Question: When i tried to access Restful web service using JAXRS on localhost, I am receiving below mentioned ERROR. I did check for duplicate jar files and even my web.xml seems to be correct. Any idea where i am going wrong ?
ERROR (i) : [ when tried accessing localhost ]

ERROR (ii) : [in Eclipse console ]
'''
INFO: Starting Servlet Engine: Apache Tomcat/7.0.27
May 10, 2012 2:08:19 PM org.apache.catalina.core.StandardContext loadOnStartup
SEVERE: Servlet /validatorService threw load() exception
javax.servlet.ServletException: Resource configuration class, validatorService.ValidatorServiceConfig, is not a super class of class javax.ws.rs.core.Application
at com.sun.jersey.spi.container.servlet.WebComponent.createResourceConfig(WebComponent.java:741)
at com.sun.jersey.spi.container.servlet.WebComponent.createResourceConfig(WebComponent.java:678)
at com.sun.jersey.spi.container.servlet.WebComponent.init(WebComponent.java:203)
at com.sun.jersey.spi.container.servlet.ServletContainer.init(ServletContainer.java:373)
at com.sun.jersey.spi.container.servlet.ServletContainer.init(ServletContainer.java:556)
at javax.servlet.GenericServlet.init(GenericServlet.java:160)
at org.apache.catalina.core.StandardWrapper.initServlet(StandardWrapper.java:1266)
at org.apache.catalina.core.StandardWrapper.loadServlet(StandardWrapper.java:1185)
at org.apache.catalina.core.StandardWrapper.load(StandardWrapper.java:1080)
at org.apache.catalina.core.StandardContext.loadOnStartup(StandardContext.java:5015)
at org.apache.catalina.core.StandardContext.startInternal(StandardContext.java:5302)
at org.apache.catalina.util.LifecycleBase.start(LifecycleBase.java:150)
at org.apache.catalina.core.ContainerBase$StartChild.call(ContainerBase.java:1566)
at org.apache.catalina.core.ContainerBase$StartChild.call(ContainerBase.java:1556)
at java.util.concurrent.FutureTask$Sync.innerRun(FutureTask.java:334)
at java.util.concurrent.FutureTask.run(FutureTask.java:166)
at java.util.concurrent.ThreadPoolExecutor.runWorker(ThreadPoolExecutor.java:1110)
at java.util.concurrent.ThreadPoolExecutor$Worker.run(ThreadPoolExecutor.java:603)
at java.lang.Thread.run(Thread.java:722)
May 10, 2012 2:08:19 PM org.apache.catalina.startup.HostConfig deployDirectory
INFO: Deploying web application directory C:\Program Files (x86)pache-tomcat-7.0.27\webapps\docs
May 10, 2012 2:08:19 PM org.apache.catalina.startup.HostConfig deployDirectory
INFO: Deploying web application directory C:\Program Files (x86)pache-tomcat-7.0.27\webapps\examples
May 10, 2012 2:08:20 PM org.apache.catalina.core.ApplicationContext log
INFO: ContextListener: contextInitialized()
May 10, 2012 2:08:20 PM org.apache.catalina.core.ApplicationContext log
INFO: SessionListener: contextInitialized()
May 10, 2012 2:08:20 PM org.apache.catalina.core.ApplicationContext log
INFO: ContextListener: attributeAdded('org.apache.jasper.compiler.TldLocationsCache', 'org.apache.jasper.compiler.TldLocationsCache@79e582c1')
May 10, 2012 2:08:20 PM org.apache.catalina.startup.HostConfig deployDirectory
INFO: Deploying web application directory C:\Program Files (x86)pache-tomcat-7.0.27\webapps\host-manager
May 10, 2012 2:08:20 PM org.apache.catalina.startup.HostConfig deployDirectory
INFO: Deploying web application directory C:\Program Files (x86)pache-tomcat-7.0.27\webapps\manager
May 10, 2012 2:08:20 PM org.apache.catalina.startup.HostConfig deployDirectory
INFO: Deploying web application directory C:\Program Files (x86)pache-tomcat-7.0.27\webapps\ROOT
May 10, 2012 2:08:20 PM org.apache.coyote.AbstractProtocol start
INFO: Starting ProtocolHandler ["http-bio-8080"]
May 10, 2012 2:08:20 PM org.apache.coyote.AbstractProtocol start
INFO: Starting ProtocolHandler ["ajp-bio-8009"]
May 10, 2012 2:08:20 PM org.apache.catalina.startup.Catalina start
INFO: Server startup in 675 ms
'''
ERROR (iii) Apache / log
'''
127.0.0.1 - - [10/May/2012:14:28:18 -0500] "GET / HTTP/1.1" 200 11444
0:0:0:0:0:0:0:1 - - [10/May/2012:14:28:18 -0500] "GET /validatorService/WEB-INF/classes/validatorService/ValidatorService.java HTTP/1.1" 404 952
0:0:0:0:0:0:0:1 - - [10/May/2012:14:28:34 -0500] "GET /validatorService/rest/ HTTP/1.1" <PHONE>
0:0:0:0:0:0:0:1 - - [10/May/2012:14:28:39 -0500] "GET /validatorService/rest/valid HTTP/1.1" <PHONE>
0:0:0:0:0:0:0:1 - - [10/May/2012:14:28:52 -0500] "GET /validatorService/rest/valid HTTP/1.1" <PHONE>
'''
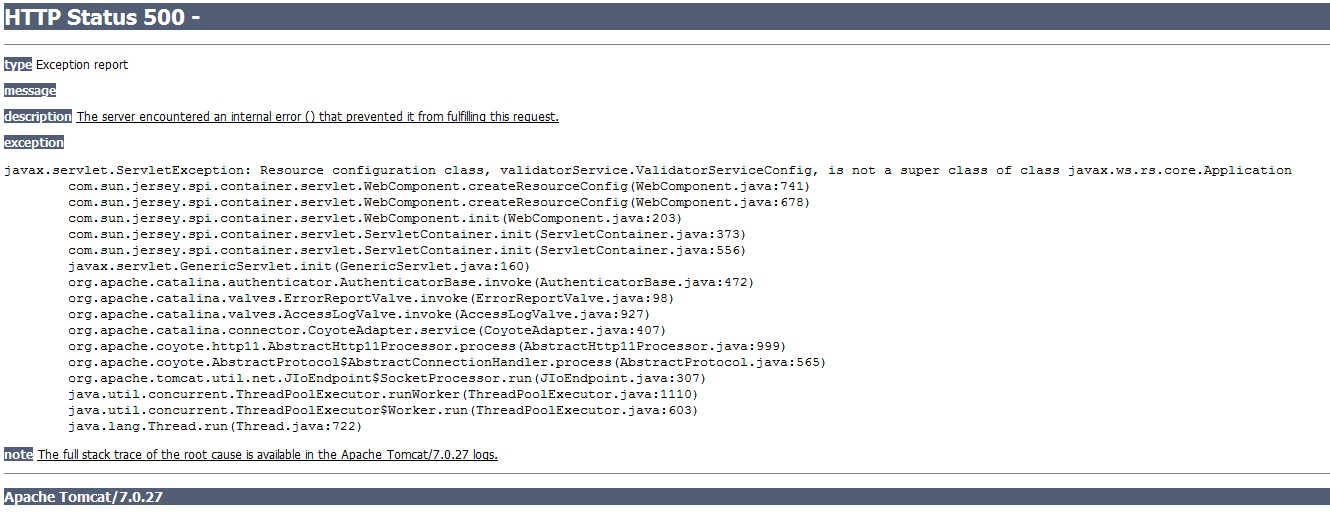
Answer: Should have figured it out, as soon as i saw this. Anyways this is what my mistake is
ERROR:
'''
javax.servlet.ServletException: Resource configuration class, validatorService.ValidatorServiceConfig, is not a super class of class javax.ws.rs.core.Application
'''
FIX:
'''
public class ValidatorServiceConfig extends Application
'''
BEFORE:
'''
public class ValidatorServiceConfig
'''